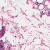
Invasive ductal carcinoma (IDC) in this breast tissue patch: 0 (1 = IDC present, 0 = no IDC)